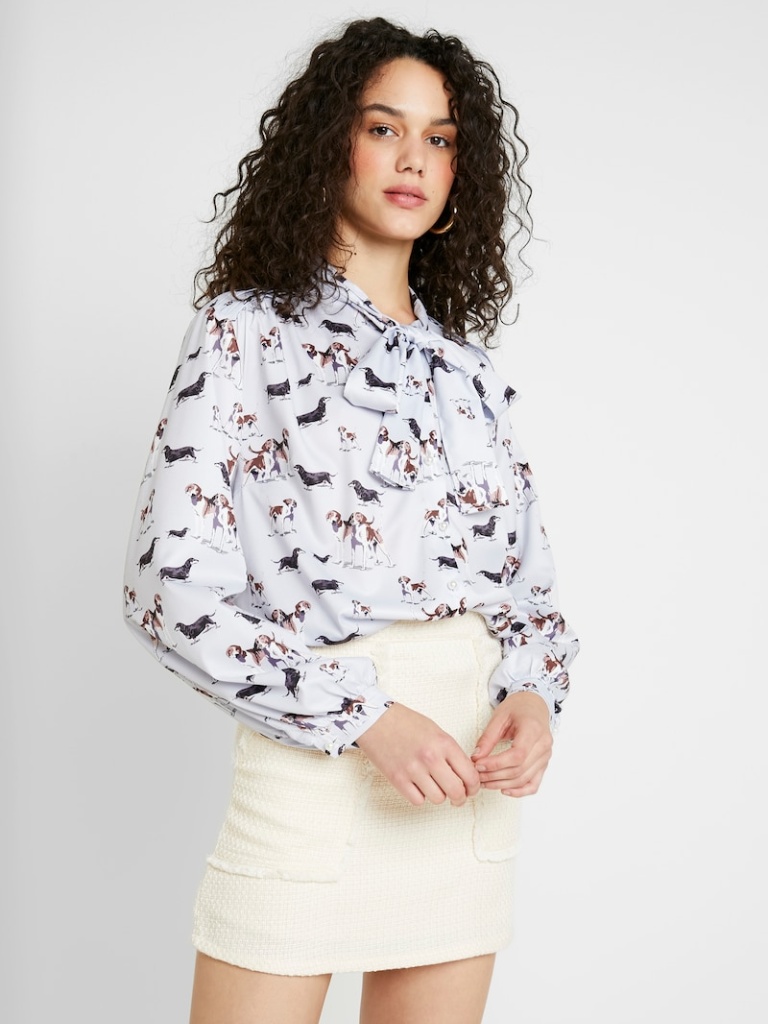
silk relaxed a long-sleeved with the sleeves down hip length Fully Tucked in tie blouse